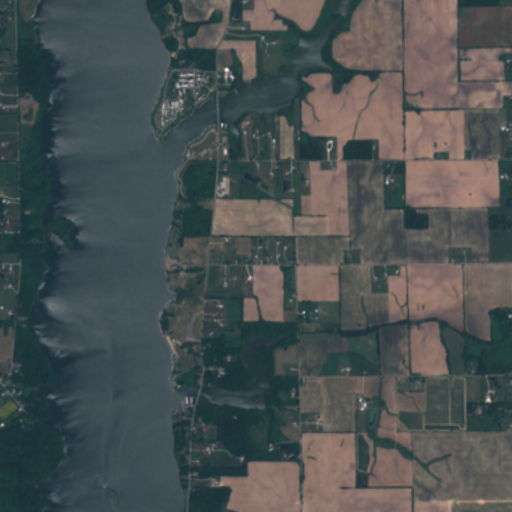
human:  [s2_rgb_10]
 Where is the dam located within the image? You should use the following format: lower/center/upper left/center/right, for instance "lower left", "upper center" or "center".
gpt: The dam is located in the upper left of the image.
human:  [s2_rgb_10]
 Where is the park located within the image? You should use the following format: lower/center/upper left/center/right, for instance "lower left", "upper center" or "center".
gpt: The park is located in the lower center of the image.
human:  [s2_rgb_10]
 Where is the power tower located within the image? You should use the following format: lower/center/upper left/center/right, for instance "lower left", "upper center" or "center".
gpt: The power tower is located in the upper right of the image.
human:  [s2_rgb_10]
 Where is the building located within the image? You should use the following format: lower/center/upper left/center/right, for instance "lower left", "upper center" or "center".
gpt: The building is located in the upper center of the image.
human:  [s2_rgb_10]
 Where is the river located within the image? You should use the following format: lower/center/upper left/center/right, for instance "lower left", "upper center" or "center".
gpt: The river is located in the upper of the image.
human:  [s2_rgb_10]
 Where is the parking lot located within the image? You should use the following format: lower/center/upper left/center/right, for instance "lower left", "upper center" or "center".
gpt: There is no parking lot in the image.